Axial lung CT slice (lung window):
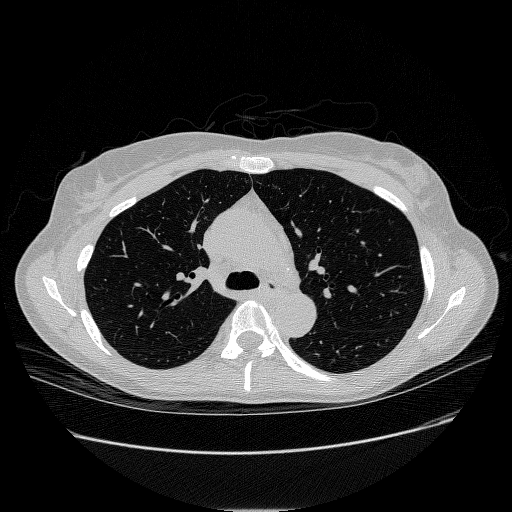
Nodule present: no